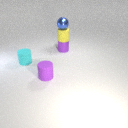
small cyan rubber cylinder to the left of small purple rubber cylinder